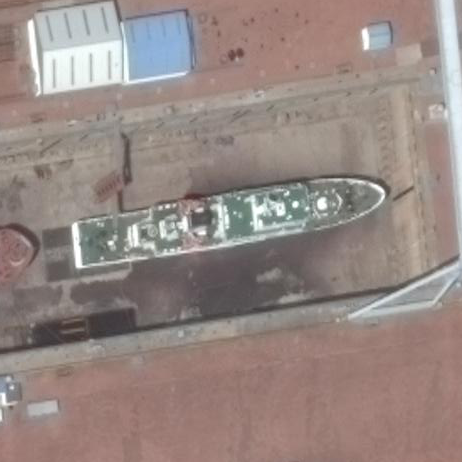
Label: cruiser